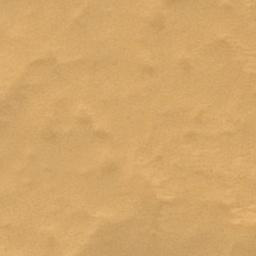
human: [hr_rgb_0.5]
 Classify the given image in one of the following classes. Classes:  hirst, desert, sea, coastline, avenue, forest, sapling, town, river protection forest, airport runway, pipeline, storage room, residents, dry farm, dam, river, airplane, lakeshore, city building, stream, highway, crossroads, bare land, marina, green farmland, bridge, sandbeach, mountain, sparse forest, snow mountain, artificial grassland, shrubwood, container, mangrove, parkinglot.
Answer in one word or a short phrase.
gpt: desert